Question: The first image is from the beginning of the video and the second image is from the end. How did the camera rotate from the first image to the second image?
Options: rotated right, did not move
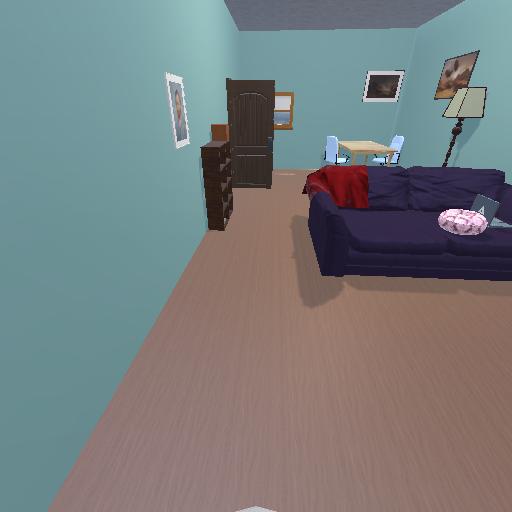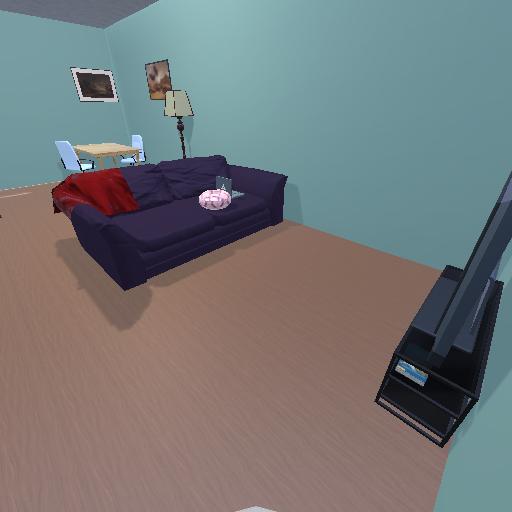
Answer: rotated right